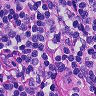
Metastatic tissue present: no